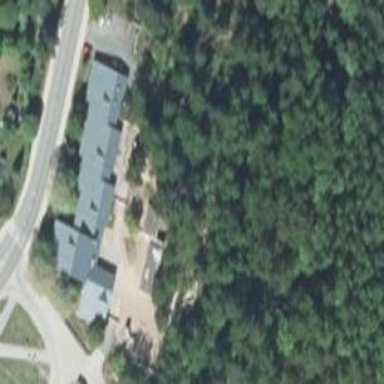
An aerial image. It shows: Kindergarten.